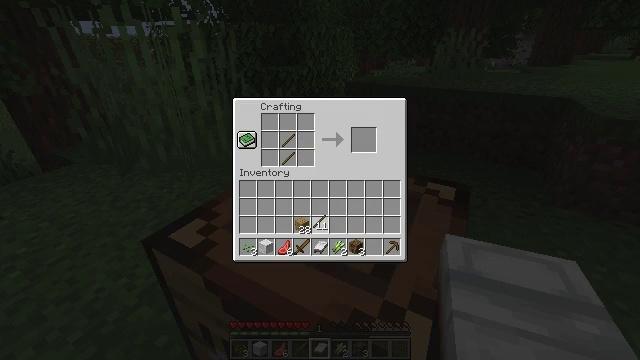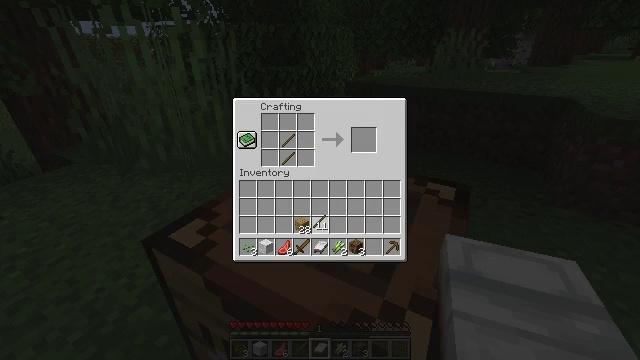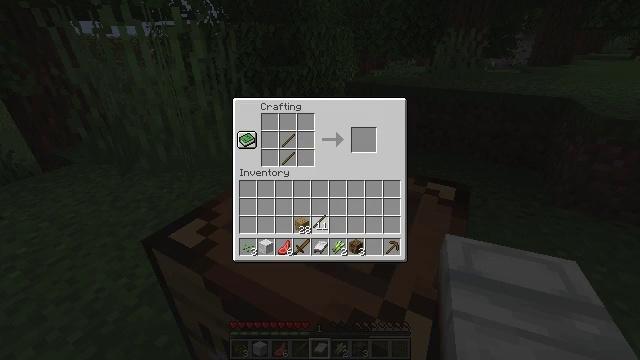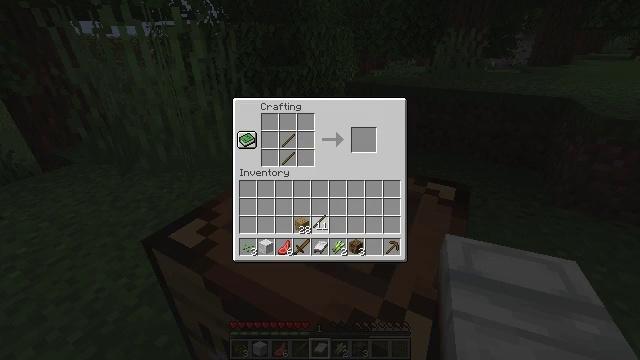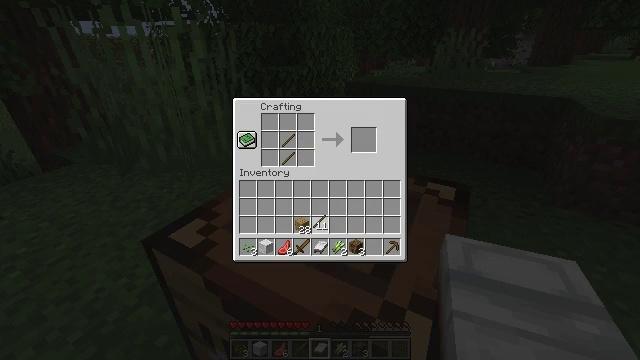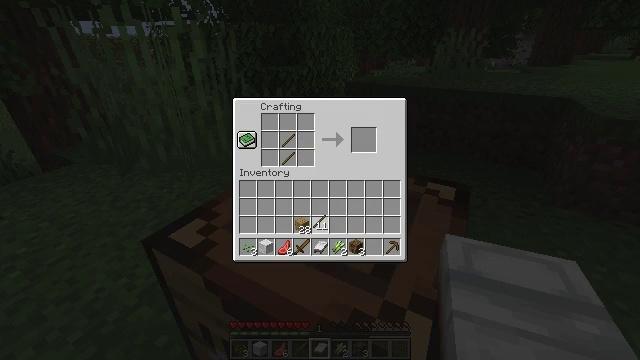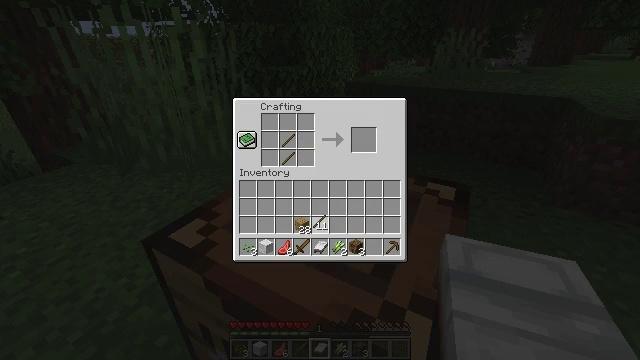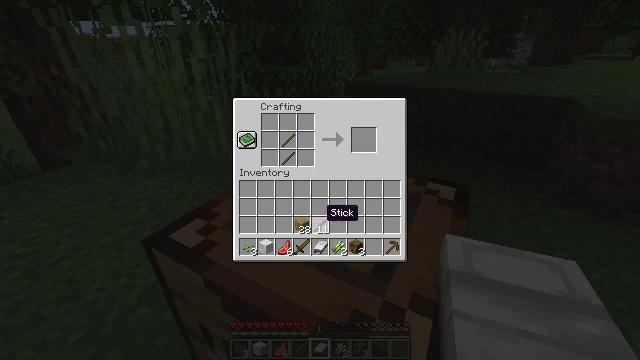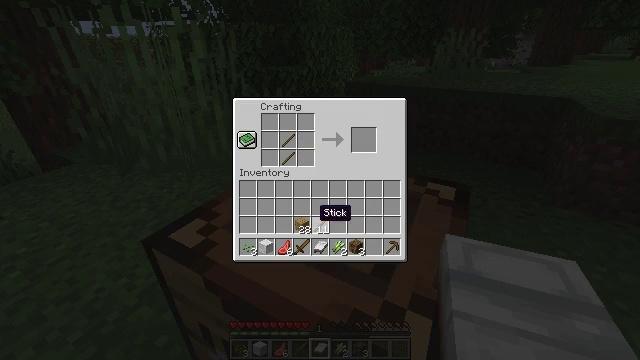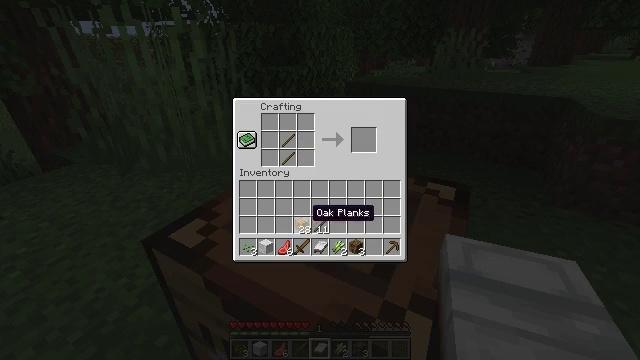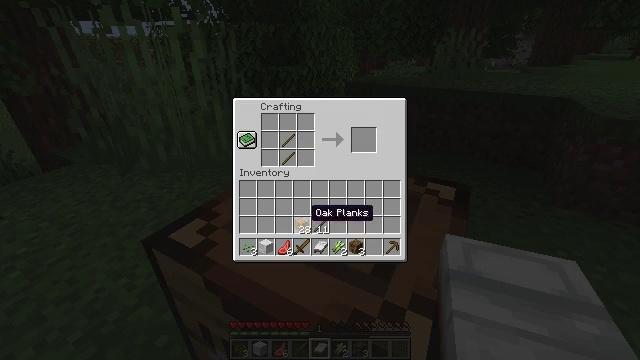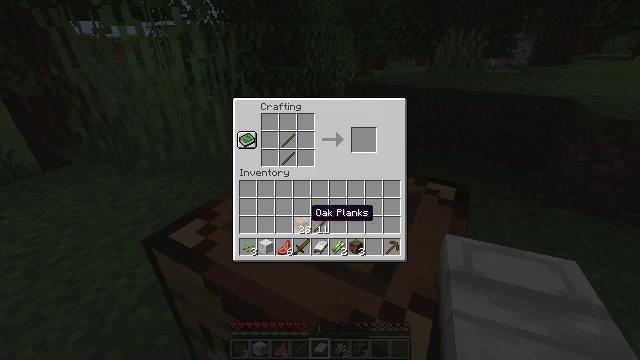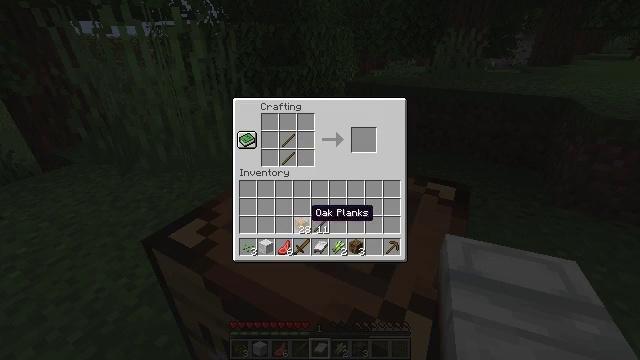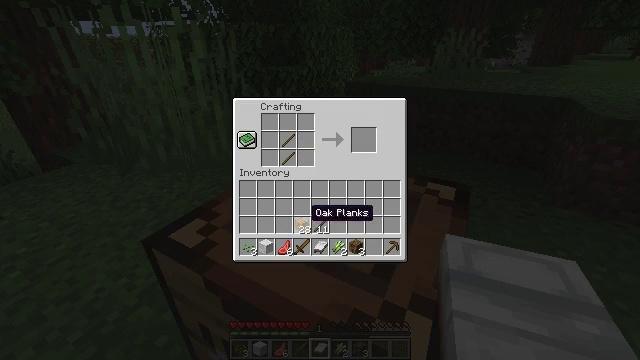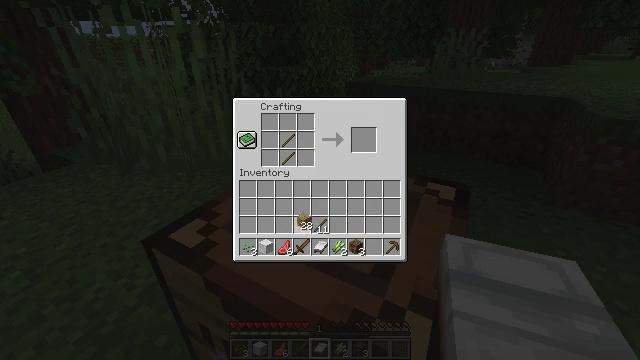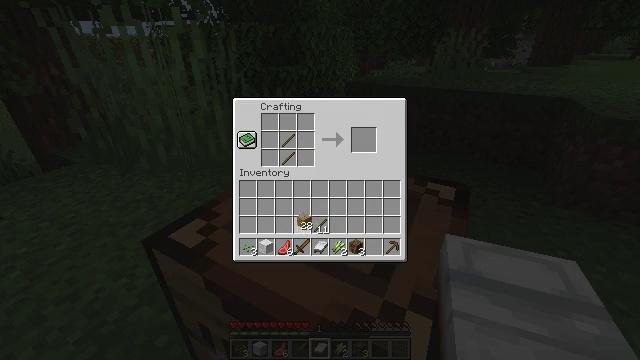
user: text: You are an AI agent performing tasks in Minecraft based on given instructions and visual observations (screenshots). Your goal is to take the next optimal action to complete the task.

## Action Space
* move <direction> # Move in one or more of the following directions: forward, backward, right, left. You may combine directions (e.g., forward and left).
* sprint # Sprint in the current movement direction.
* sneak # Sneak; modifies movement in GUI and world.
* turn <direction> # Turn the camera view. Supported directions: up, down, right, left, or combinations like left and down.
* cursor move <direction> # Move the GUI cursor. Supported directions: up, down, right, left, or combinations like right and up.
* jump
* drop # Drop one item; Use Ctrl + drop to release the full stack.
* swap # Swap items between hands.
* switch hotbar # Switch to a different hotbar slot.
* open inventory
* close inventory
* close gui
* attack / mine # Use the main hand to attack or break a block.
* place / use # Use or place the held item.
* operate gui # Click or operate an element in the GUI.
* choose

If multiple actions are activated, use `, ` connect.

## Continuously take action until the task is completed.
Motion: motion action
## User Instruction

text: Create a wooden hoe on the crafting table.
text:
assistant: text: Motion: no_op
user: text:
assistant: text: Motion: no_op
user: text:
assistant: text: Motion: no_op
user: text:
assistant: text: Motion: operate gui
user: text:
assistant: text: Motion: operate gui
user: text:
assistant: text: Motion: operate gui
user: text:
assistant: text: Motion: no_op
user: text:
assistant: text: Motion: cursor move left
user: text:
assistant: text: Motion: cursor move left
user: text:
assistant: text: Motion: no_op
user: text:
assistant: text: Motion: no_op
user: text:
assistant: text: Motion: no_op
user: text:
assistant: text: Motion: no_op
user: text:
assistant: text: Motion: operate gui
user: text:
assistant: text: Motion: operate gui
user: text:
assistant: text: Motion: operate gui
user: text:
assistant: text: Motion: no_op
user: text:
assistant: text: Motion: cursor move left and up
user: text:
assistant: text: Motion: cursor move up
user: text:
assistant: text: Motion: no_op
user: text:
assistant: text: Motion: no_op
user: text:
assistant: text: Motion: no_op
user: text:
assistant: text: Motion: no_op
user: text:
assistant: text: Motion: cursor move up
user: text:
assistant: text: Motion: cursor move up
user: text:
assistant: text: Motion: no_op
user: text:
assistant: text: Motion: no_op
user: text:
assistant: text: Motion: no_op
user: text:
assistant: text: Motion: no_op
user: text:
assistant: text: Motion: no_op